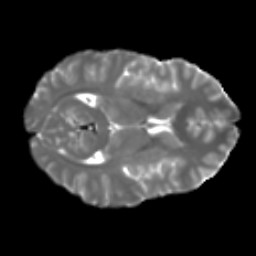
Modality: T2w
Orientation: axial
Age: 22
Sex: male
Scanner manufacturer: ge
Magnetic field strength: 3 T
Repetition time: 7.8 s
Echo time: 0.0606 s